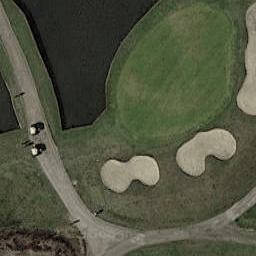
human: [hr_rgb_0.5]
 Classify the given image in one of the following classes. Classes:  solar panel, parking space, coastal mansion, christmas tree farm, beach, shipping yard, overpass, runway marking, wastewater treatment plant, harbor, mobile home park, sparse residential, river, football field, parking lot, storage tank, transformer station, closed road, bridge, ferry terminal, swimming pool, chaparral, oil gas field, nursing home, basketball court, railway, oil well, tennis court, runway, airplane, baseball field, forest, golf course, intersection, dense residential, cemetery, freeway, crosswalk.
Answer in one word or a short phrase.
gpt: golf course